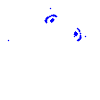
Particle: electron